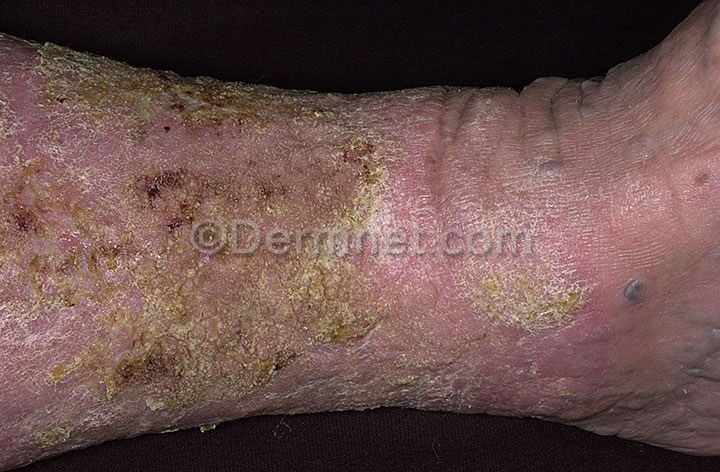
Disease: Eczema Photos